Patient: sex F, age 69
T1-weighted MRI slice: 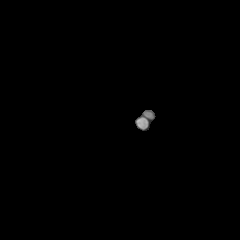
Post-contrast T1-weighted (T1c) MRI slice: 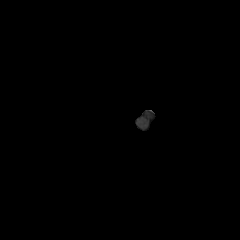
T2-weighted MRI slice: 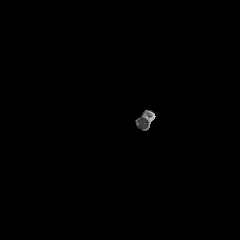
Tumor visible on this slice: no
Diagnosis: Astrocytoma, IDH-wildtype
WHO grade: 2